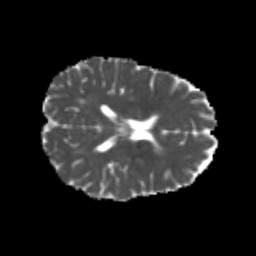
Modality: MD
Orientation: axial
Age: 23
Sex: female
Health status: healthy
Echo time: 0.074 s